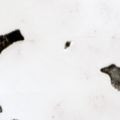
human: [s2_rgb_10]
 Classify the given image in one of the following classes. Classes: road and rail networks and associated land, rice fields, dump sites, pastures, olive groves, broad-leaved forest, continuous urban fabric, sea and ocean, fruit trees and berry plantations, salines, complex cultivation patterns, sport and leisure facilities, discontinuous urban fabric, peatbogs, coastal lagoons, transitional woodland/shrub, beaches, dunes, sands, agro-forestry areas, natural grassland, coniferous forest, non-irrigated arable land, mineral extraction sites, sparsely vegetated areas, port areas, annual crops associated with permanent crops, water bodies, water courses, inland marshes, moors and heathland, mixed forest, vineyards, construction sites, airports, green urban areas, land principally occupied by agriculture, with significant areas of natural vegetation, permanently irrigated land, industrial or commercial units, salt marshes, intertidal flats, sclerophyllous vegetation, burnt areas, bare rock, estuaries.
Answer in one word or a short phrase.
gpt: coniferous forest, water bodies